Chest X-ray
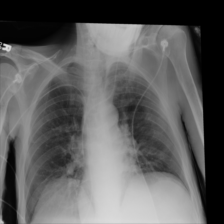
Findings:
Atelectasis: negative
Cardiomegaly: negative
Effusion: negative
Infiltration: negative
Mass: negative
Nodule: negative
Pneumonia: negative
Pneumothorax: negative
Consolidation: negative
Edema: negative
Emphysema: negative
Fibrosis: negative
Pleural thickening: negative
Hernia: negative